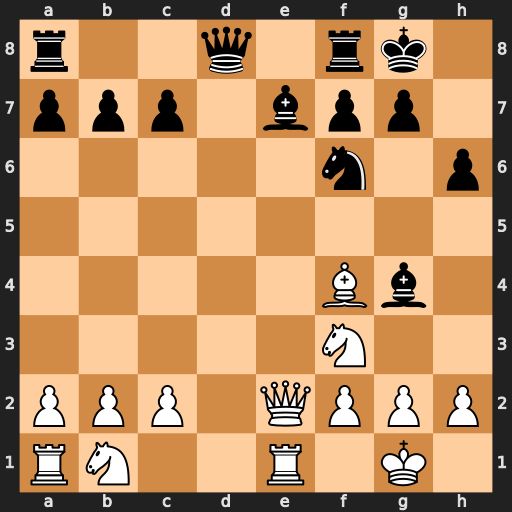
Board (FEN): r2q1rk1/ppp1bpp1/5n1p/8/5Bb1/5N2/PPP1QPPP/RN2R1K1
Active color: w
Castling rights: -
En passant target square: -
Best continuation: Qxe7 Qxe7 Rxe7 Nd5 Re4